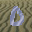
Label: 0